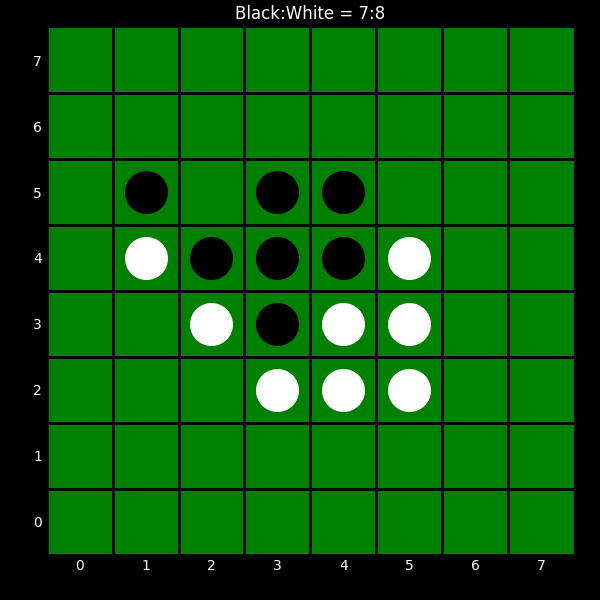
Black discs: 7
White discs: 8